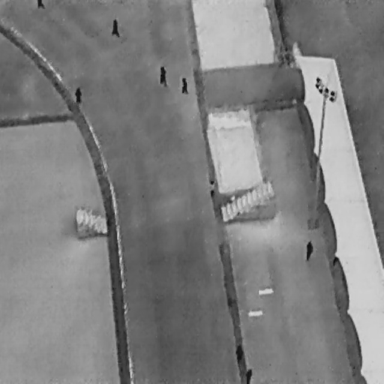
There are eight People in the infrared image.